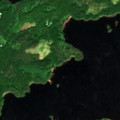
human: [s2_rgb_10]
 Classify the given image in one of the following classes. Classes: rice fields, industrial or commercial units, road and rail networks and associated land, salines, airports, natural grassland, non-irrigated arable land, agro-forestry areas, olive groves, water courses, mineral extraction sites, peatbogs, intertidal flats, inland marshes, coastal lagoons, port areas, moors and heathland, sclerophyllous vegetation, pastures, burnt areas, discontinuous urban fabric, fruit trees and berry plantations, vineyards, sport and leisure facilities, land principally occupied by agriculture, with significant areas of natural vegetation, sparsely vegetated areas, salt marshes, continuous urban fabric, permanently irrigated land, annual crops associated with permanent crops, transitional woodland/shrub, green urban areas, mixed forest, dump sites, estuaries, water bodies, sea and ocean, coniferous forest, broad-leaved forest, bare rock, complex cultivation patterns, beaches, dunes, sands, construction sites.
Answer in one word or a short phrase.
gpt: broad-leaved forest, coniferous forest, mixed forest, water bodies